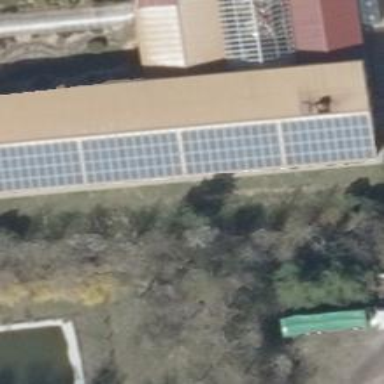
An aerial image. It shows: Solar photovoltaic panel generator producing electricity in small installation.